Question: I have created a simple 'JavaFX' application.

It has two packages the main class is 'JFXTest2.java' is in 'good' package and the fxml and it's controller are in 'JFXTest2' package.
now the problem is that i can not load the fxml in the main class. I tried loading the
fxml like this:
'''
Parent root = FXMLLoader.load(getClass().getResource("jfxtest2.Screen.fxml"));
'''
and
'''
Parent root = FXMLLoader.load(getClass().getResource("jfxtest2/Screen.fxml"));
'''
and also
'''
Parent root = FXMLLoader.load(new URL("/jfxtest2/Screen.fxml"));
'''
but none of them worked.So how should i load the fxml from JFXTest2 package in the the JFXTest2 class which is the 'main' class or 'application class'.
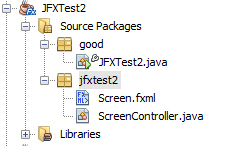
Answer: Try
'''
Parent root = FXMLLoader.load(getClass().getResource("/jfxtest2/Screen.fxml"));
'''